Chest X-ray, AP view. Patient: 3 years old, sex M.
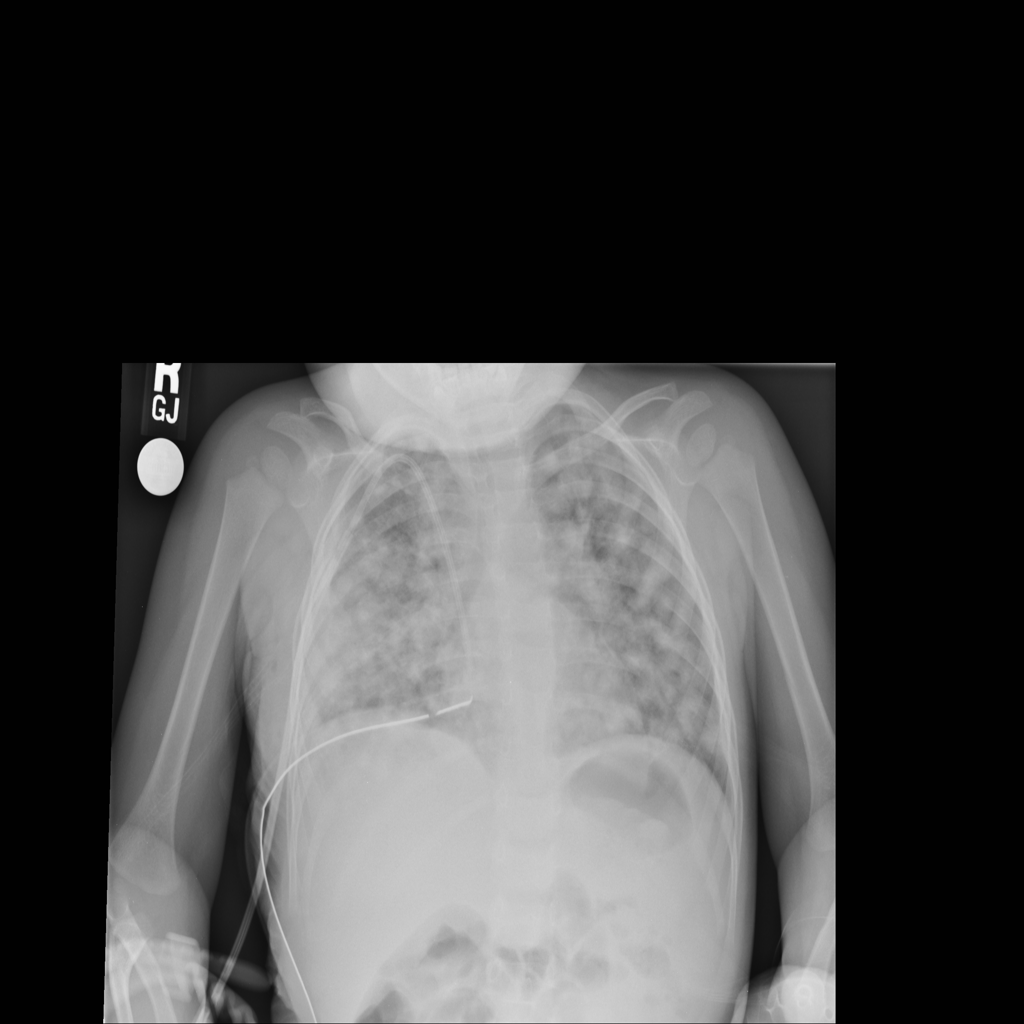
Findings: No Finding